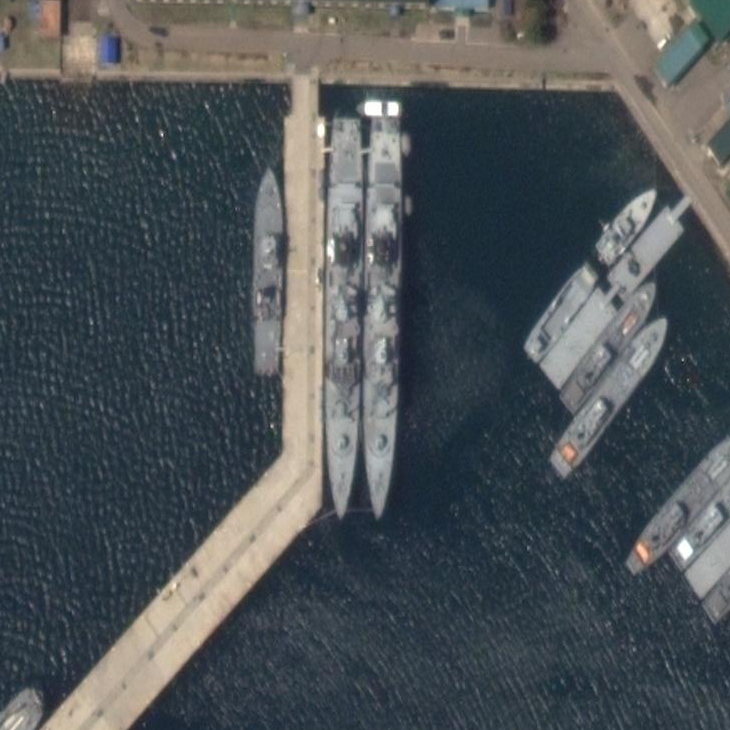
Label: cruiser